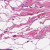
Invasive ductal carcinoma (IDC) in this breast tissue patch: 0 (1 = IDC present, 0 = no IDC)